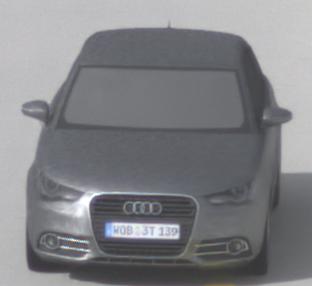
Make: Audi
Model: A1 Sportback 1.2 TFSI
Detailed model: A1 (8X) Sportback
Model produced from: 2012/03
Model produced until: 2014/11
Doors: 5
Color: gray
Road condition: dry road
Daytime: morning or afternoon
Contrast: low contrast